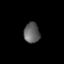
Tissue: lung
Cell type: Fibroblasts
Senescence score: 0.2376
Nuclear area (px): 317
Mean DAPI intensity: 96.303